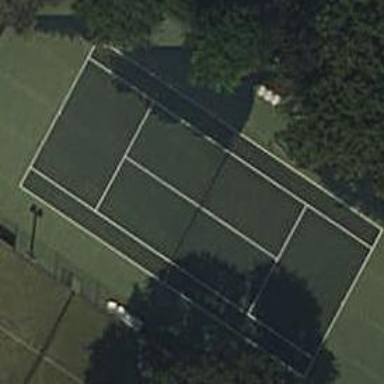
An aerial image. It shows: Tennis court on the leisure land pitch.